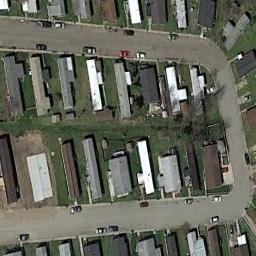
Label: mobile_home_park